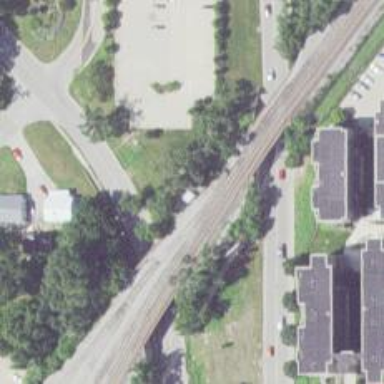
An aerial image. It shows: Junction on the railway.